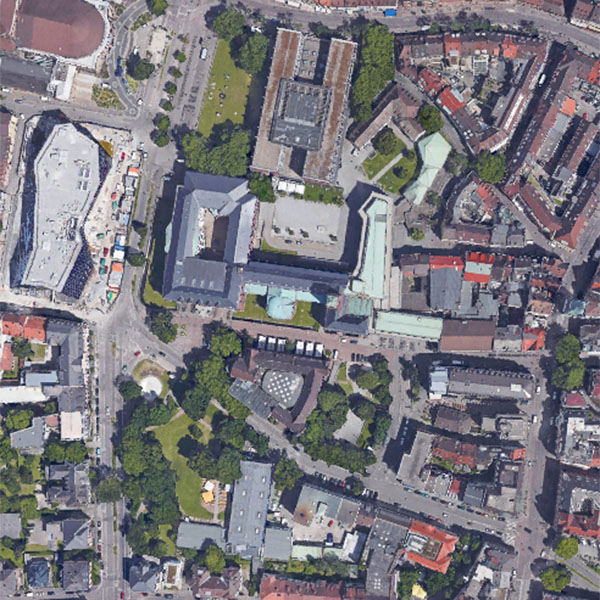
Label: School